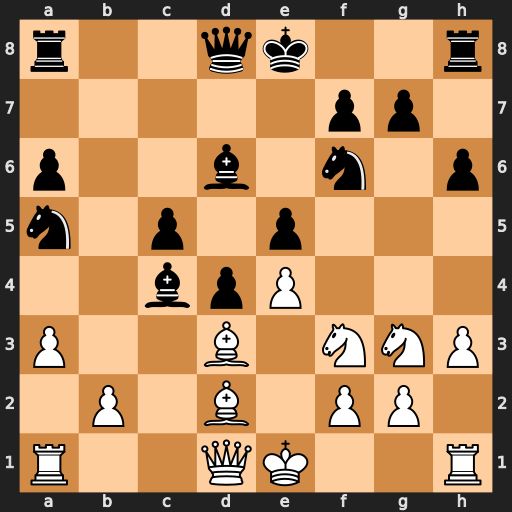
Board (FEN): r2qk2r/5pp1/p2b1n1p/n1p1p3/2bpP3/P2B1NNP/1P1B1PP1/R2QK2R
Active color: w
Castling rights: KQkq
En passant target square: -
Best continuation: Bxc4 Nxc4 Qa4+ Qd7 Qxc4